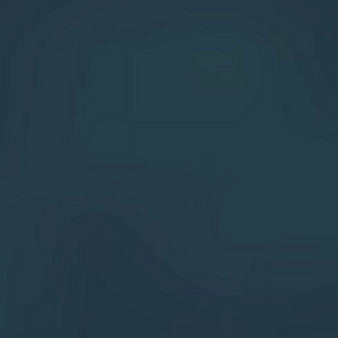
Label: other